Question: I've been trying to use the new <URL> throughout the recycling process.
This is the code I'm using for my adapter
'''
public class ArticuloItemAdapter extends RecyclerView.Adapter<ArticuloItemAdapter.ItemHolder> {
private ArrayList<ArticuloObject> mItems;
private LayoutInflater mLayoutInflater;
private int mSize;
private int mSelectedPosition;
private RecyclerView mRecyclerView;
public ArticuloItemAdapter(Context context, RecyclerView rv, ArrayList<ArticuloObject> articulos) {
mLayoutInflater = LayoutInflater.from(context);
mItems=articulos ;
mSize = context.getResources()
.getDimensionPixelSize(R.dimen.icon);
mSelectedPosition = -1;
mRecyclerView = rv;
}
@Override
public ItemHolder onCreateViewHolder(ViewGroup parent, int viewType) {
View itemView = mLayoutInflater.inflate(R.layout.gallery_recycler_row, parent, false);
return new ItemHolder(itemView, this);
}
@Override
public void onBindViewHolder(ItemHolder holder, int position) {
Ion.with(holder.getPicImageView())
.placeholder(R.drawable.owner_placeholder)
.resize(mSize, mSize)
.centerCrop()
.error(R.drawable.owner_error)
.load(mItems.get(position).getUrl());
//Update the views as they got recycled
if (mSelectedPosition != position) {
holder.getPicImageView().setBackgroundColor(Color.TRANSPARENT);
} else {
holder.getPicImageView().setBackgroundColor(Color.CYAN);
}
}
@Override
public int getItemCount() {
return mItems.size();
}
public int getSelectedPosition() {
return mSelectedPosition;
}
public void setSelectedPosition(int mSelectedPosition) {
this.mSelectedPosition = mSelectedPosition;
}
public RecyclerView getRecyclerView() {
return mRecyclerView;
}
/* Required implementation of ViewHolder to wrap item view */
public class ItemHolder extends RecyclerView.ViewHolder implements
View.OnClickListener {
private ArticuloItemAdapter mParent;
private ImageView mPicImageView;
public ItemHolder(View itemView, ArticuloItemAdapter parent) {
super(itemView);
itemView.setOnClickListener(this);
mParent = parent;
mPicImageView = (ImageView) itemView.findViewById(R.id.picture_image_view);
}
public ImageView getPicImageView() {
return mPicImageView;
}
@Override
public void onClick(View v) {
EventBus.getDefault().post(new OnArticuloCartaClickEvent(this, getPosition()));
setItemActivated(v);
}
public void setItemActivated(View v) {
//Check position of previous selected item. The first time an item is selected, the previous position will be -1
if (mParent.getSelectedPosition() >= 0) {
ItemHolder row = (ItemHolder) mParent.getRecyclerView().findViewHolderForPosition(mParent.getSelectedPosition());
if (row != null) {
row.getPicImageView().setBackgroundColor(Color.TRANSPARENT);
}
}
mParent.setSelectedPosition(getPosition());
v.findViewById(R.id.picture_image_view).setBackgroundColor(Color.CYAN);
}
}
}
'''
Now in the code shown above, all I'm doing to keep track of the selected item is the following:
1. Whenever an item is clicked, I call the setItemActivated method
2. In the setItemActivated method, I check if the selectedPosition is greater than or equal to 0 ( the default is -1 when no item is selected).
3. If the previous condition is true I try to get the ViewHolder in that position and if that View is not null, I change the background colour of the ImageView back to it's original background colour (transparent)
4. Set the new value of mSelectedPosition to the current position using getPosition()
5. Finally, change the background colour of the ImageView inside the current ViewHolder to a different colour (CYAN in this case)
If position of selected item (mSelectedPosition) is different from
the position of the view being displayed, I change the background
colour of the 'ImageView' back to its default colour.
Otherwise, I change the colour of the 'ImageView' to the colour used to identify a selected item (CYAN).
All this works as long as the RecyclerView has a considerable number of item that it needs to start recycling the views. But if it doesn't, like in my case, I've noticed that 'findViewHolderForPosition' always returns null, and as a result, I cannot change the colour of the previously selected item back to its default colour and so I ended up with more than one item selected.

And to make matters worse, as the 'RecyclerView' doesn't have to recycle anything, the 'onBindViewHolder' method never gets call and therefore I can't count on the code inside to adjust the colour of the items accordingly.
Please, I'd really appreciate if anyone could tell me what I'm doing wrong here or perhaps give some ideas. It's really frustrating not being able to do something as basic as selecting an item.
Thanks in advance.
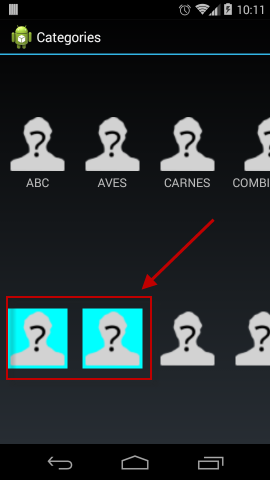
Answer: This is happening because when selected item changes, you are not telling to RecyclerView that the previous item is invalidated.
Instead of trying to set it manually, do the following:
'''
public void setItemActivated(View v) {
final int myPos = getAdapterPosition();
if (myPos == RecyclerView.NO_POSITION) {
// very rare case where item is clicked but its adapter position
// is unknown. ignore the event.
// See docs of getAdapterPosition for details
}
final int prevSelected = mParent.getSelectedPosition();
mParent.setSelectedPosition(myPos);
if (prevSelected >= 0 && prevSelected < mParent.getItemCount()) {
mParent.notifyItemChanged(prevSelected);
}
mParent.notifyItemChanged(myPos);
}
'''
RecyclerView will call onBind for Views that should be updated. You don't need to care about where previous selected item is.